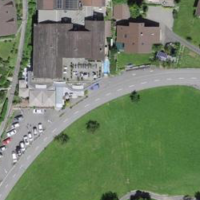
EUNIS habitat code: 55
Species observed at this site:
Corvus corone
Cyanistes caeruleus
Sturnus vulgaris
Chloris chloris
Fringilla coelebs
Passer domesticus
Buteo buteo
Strix aluco
Carduelis carduelis
Columba palumbus
Turdus merula
Parus major
Erithacus rubecula
Milvus milvus
Pica pica
Phoenicurus ochruros
Sitta europaea
Nucifraga caryocatactes
Garrulus glandarius